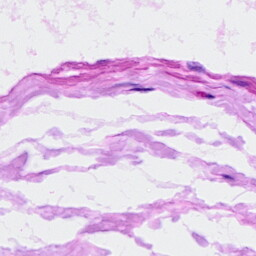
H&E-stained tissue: Ovarian